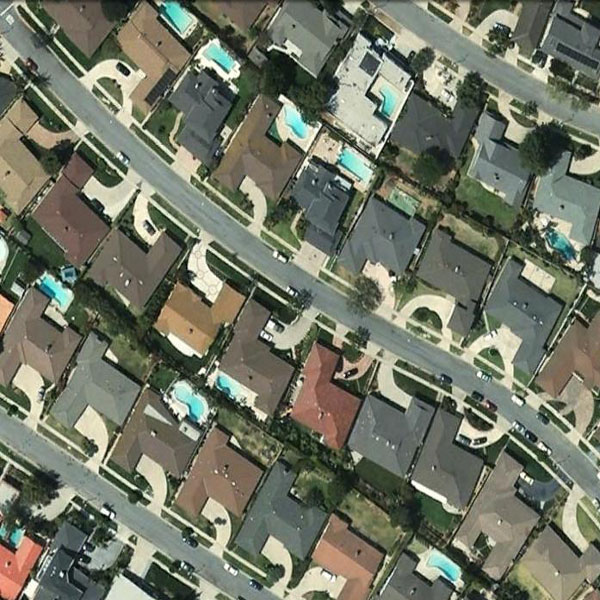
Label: Residential